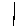
Label: line